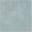
Piece: xx